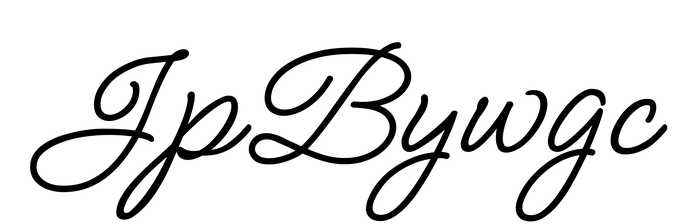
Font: MeowScript-Regular